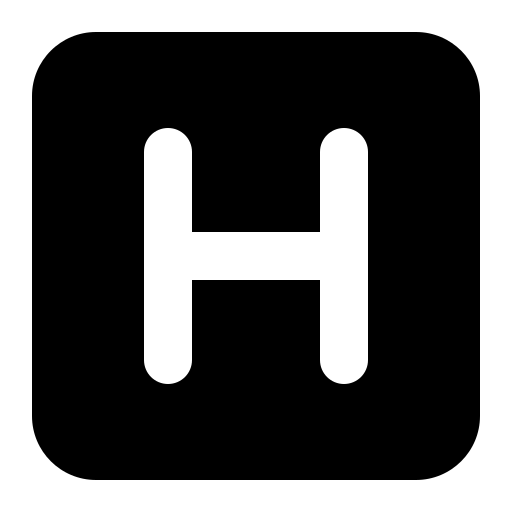
Tags: icon, FontAwesome, fa-icon, solid, square, h